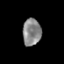
Tissue: prostate
Cell type: T cells
Senescence score: 0.2914
Nuclear area (px): 487
Mean DAPI intensity: 135.782